Aerial crown-view tile of a tropical tree (Barro Colorado Island, Panama), acquired 20241014:
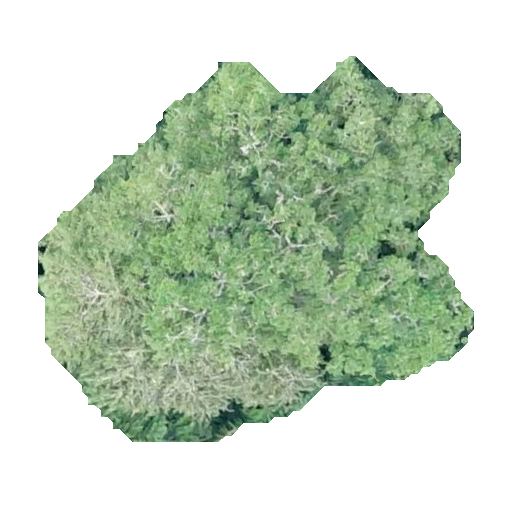
Species: Brosimum alicastrum
GBIF accepted scientific name: Brosimum alicastrum
Crown area: 183.772 m²